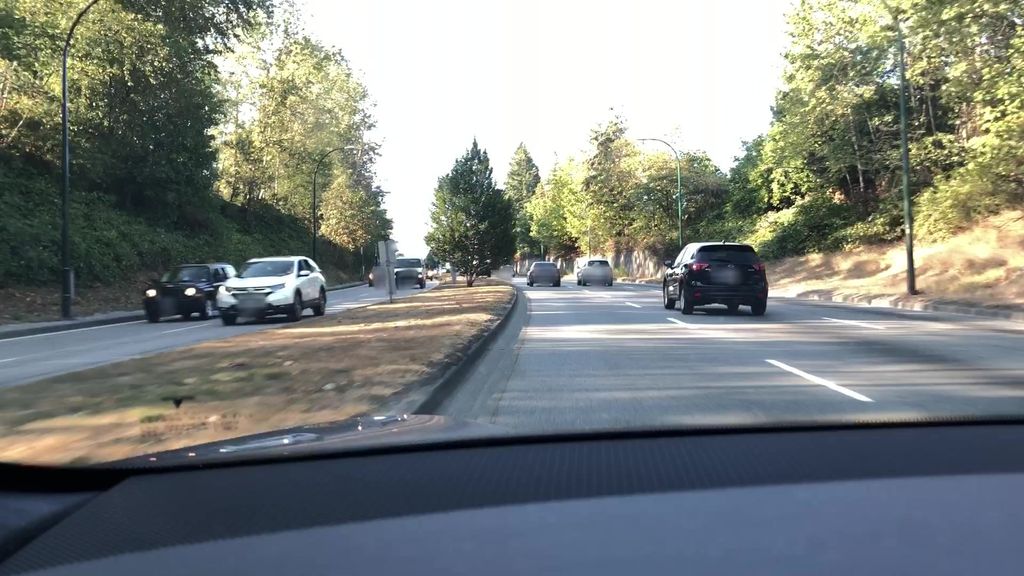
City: vancouver